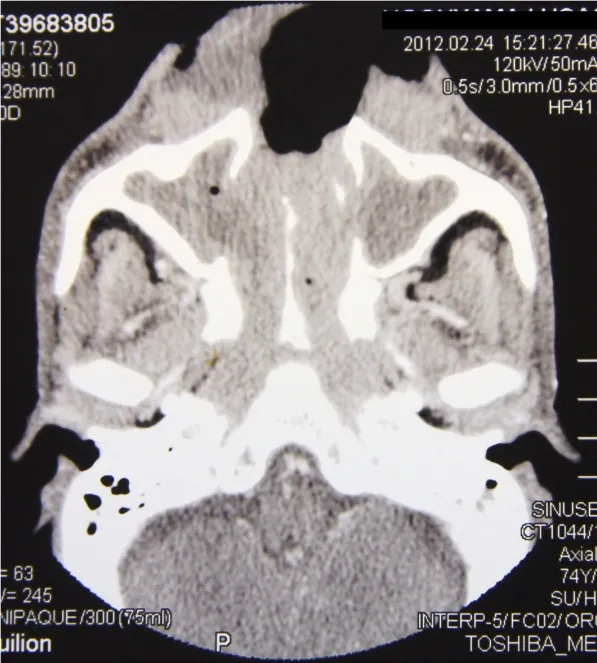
Axial C. T: homogeneous soft tissue mass filling the anterior nasal cavity with bilateral obliteration of the maxillary sinuses, nasal cavity and the posterior nasal space. Note the destruction of the anterior portion of the face, including the nose.
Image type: radiology (ct)